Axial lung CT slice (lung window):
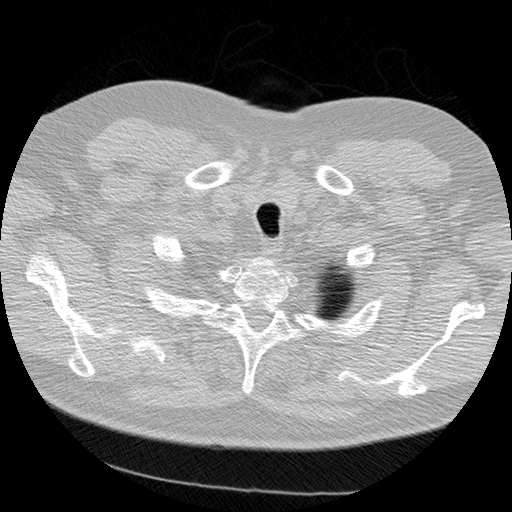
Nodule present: no